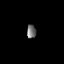
Tissue: prostate
Cell type: Fibroblasts
Senescence score: 0.7588
Nuclear area (px): 124
Mean DAPI intensity: 113.226